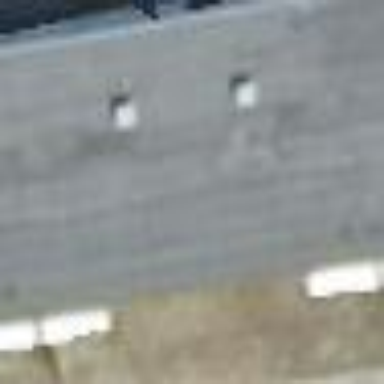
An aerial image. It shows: Residential building with flat grey roof.